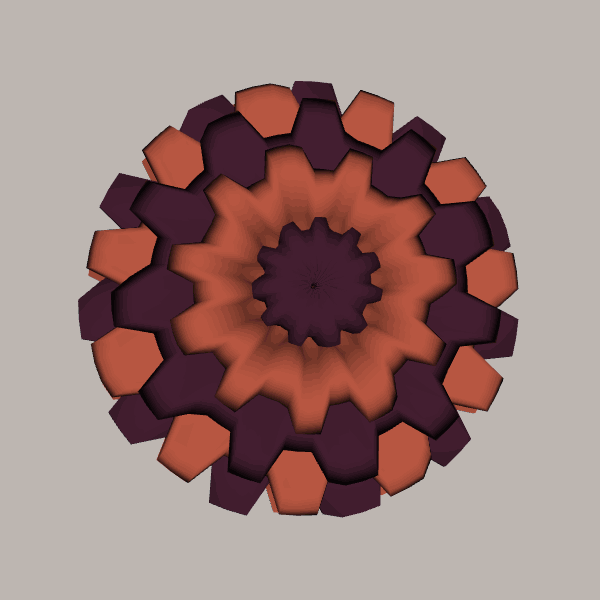
Background: light